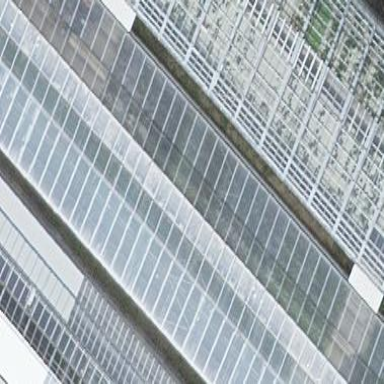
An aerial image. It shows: Greenhouse.